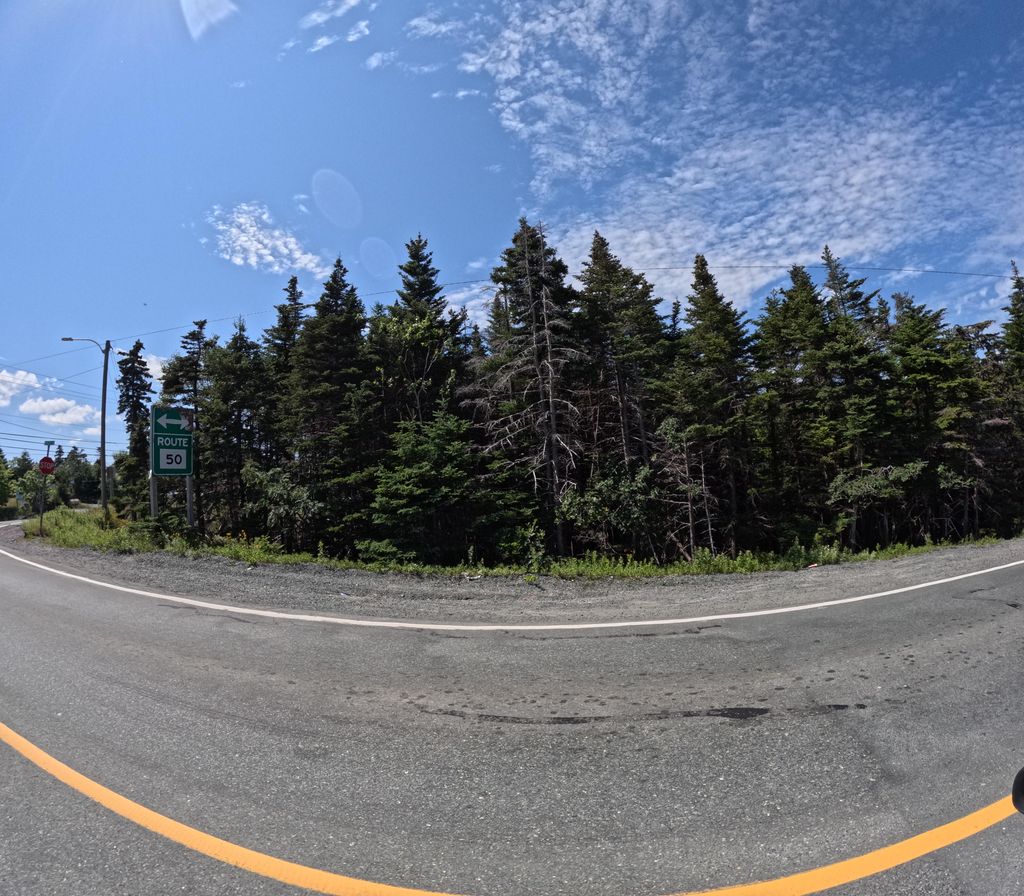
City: st_johns